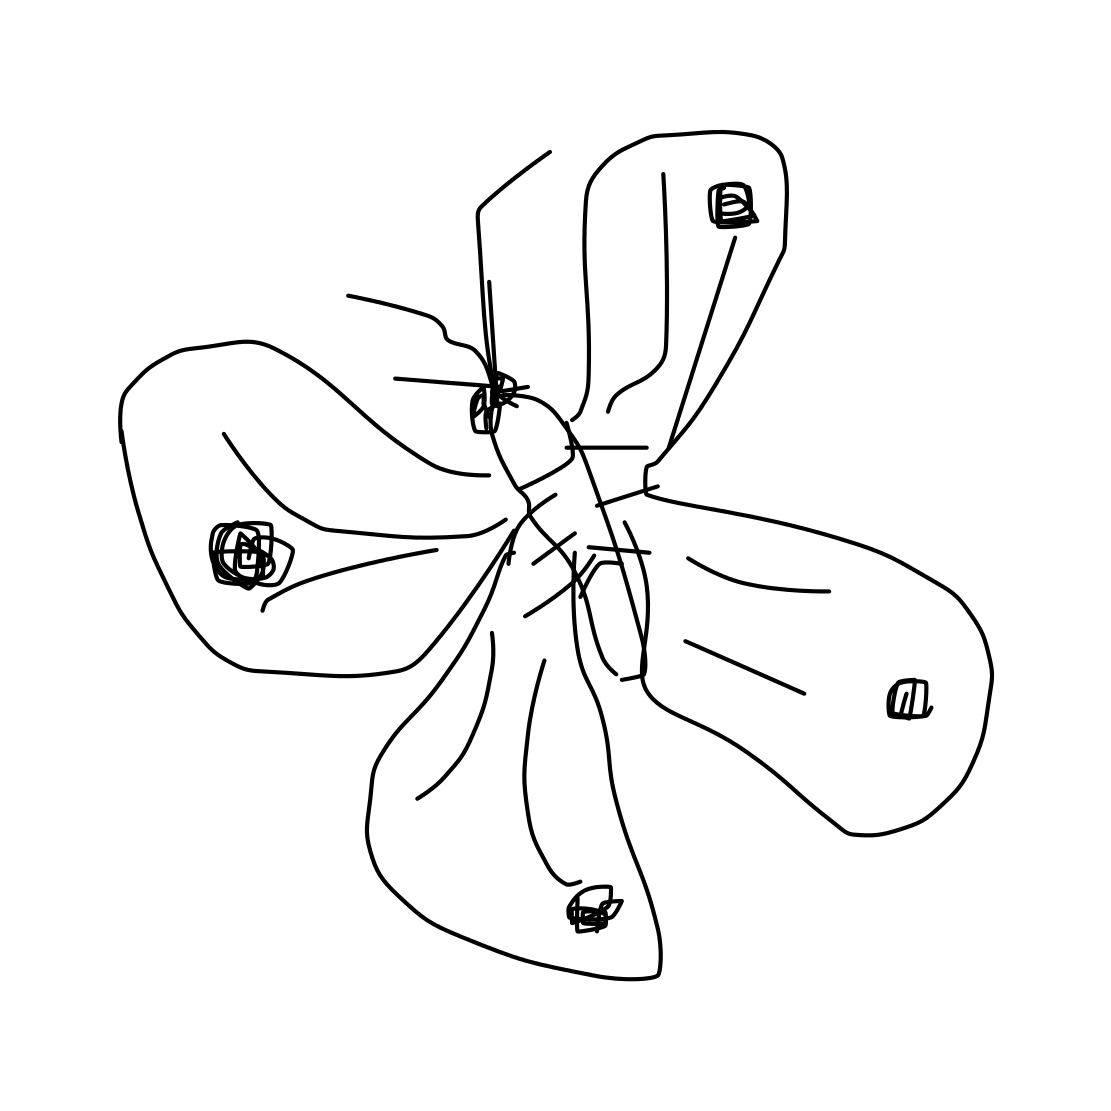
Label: butterfly